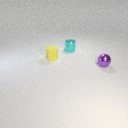
small yellow rubber cylinder behind small purple metal sphere